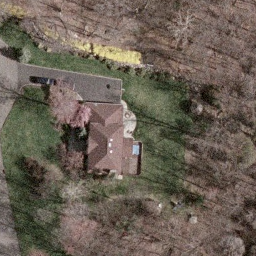
Label: residential